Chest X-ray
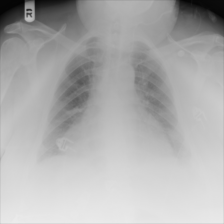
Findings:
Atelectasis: negative
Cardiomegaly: negative
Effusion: negative
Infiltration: negative
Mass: negative
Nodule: negative
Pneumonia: negative
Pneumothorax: negative
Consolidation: negative
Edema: negative
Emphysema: negative
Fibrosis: negative
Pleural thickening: negative
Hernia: negative